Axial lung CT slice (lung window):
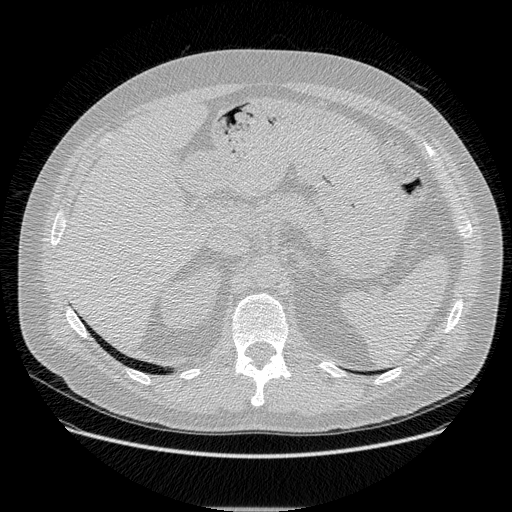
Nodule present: no